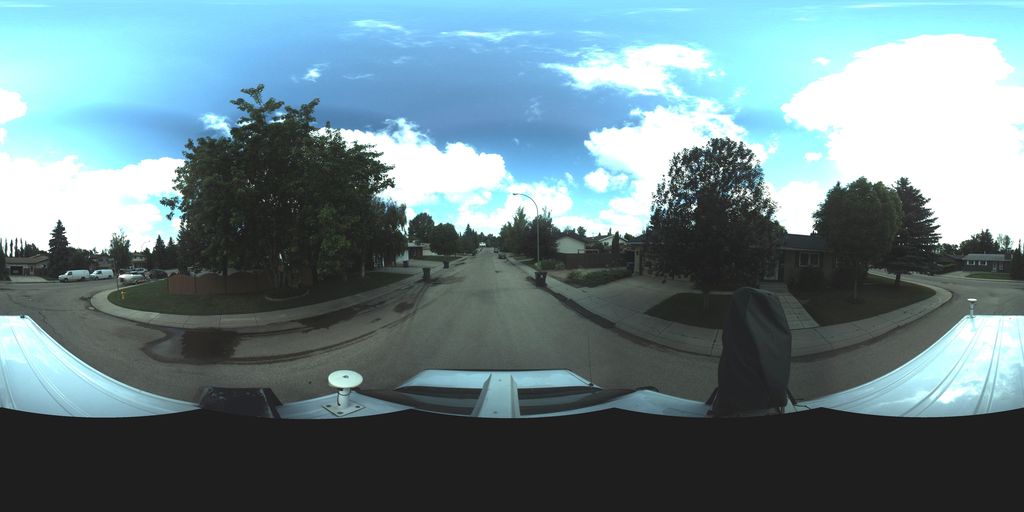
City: saskatoon